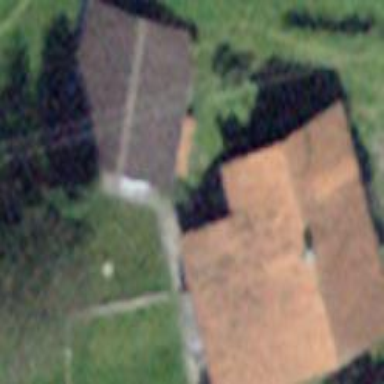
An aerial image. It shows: Farm building.